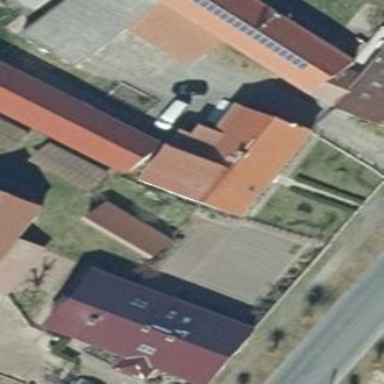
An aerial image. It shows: Gabled house with red roof oriented along its structure.